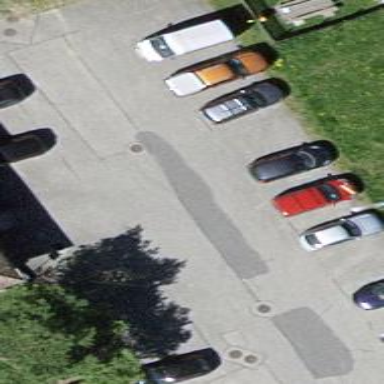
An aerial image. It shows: Parking space with normal asphalt surface.